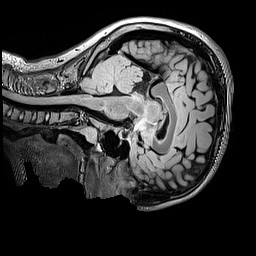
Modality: FLAIR
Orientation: sagittal
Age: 11
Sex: male
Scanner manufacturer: siemens
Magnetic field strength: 3 T
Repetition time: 5 s
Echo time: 0.388 s